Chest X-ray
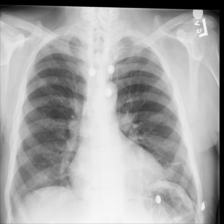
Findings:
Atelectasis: negative
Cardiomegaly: negative
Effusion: positive
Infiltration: negative
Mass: negative
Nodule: negative
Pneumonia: negative
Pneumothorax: negative
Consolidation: negative
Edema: negative
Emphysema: negative
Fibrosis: negative
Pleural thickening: negative
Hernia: negative